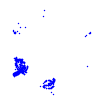
Particle: proton